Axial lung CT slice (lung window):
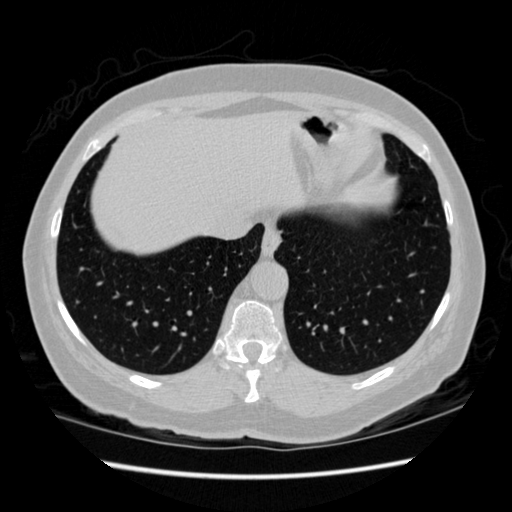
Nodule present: no